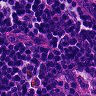
Metastatic tissue present: no